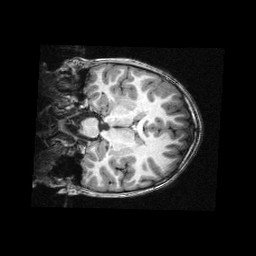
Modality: T1w
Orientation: coronal
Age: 11
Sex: male
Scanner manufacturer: siemens
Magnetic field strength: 3 T
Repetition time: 2.3 s
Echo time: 0.00336 s